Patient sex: M
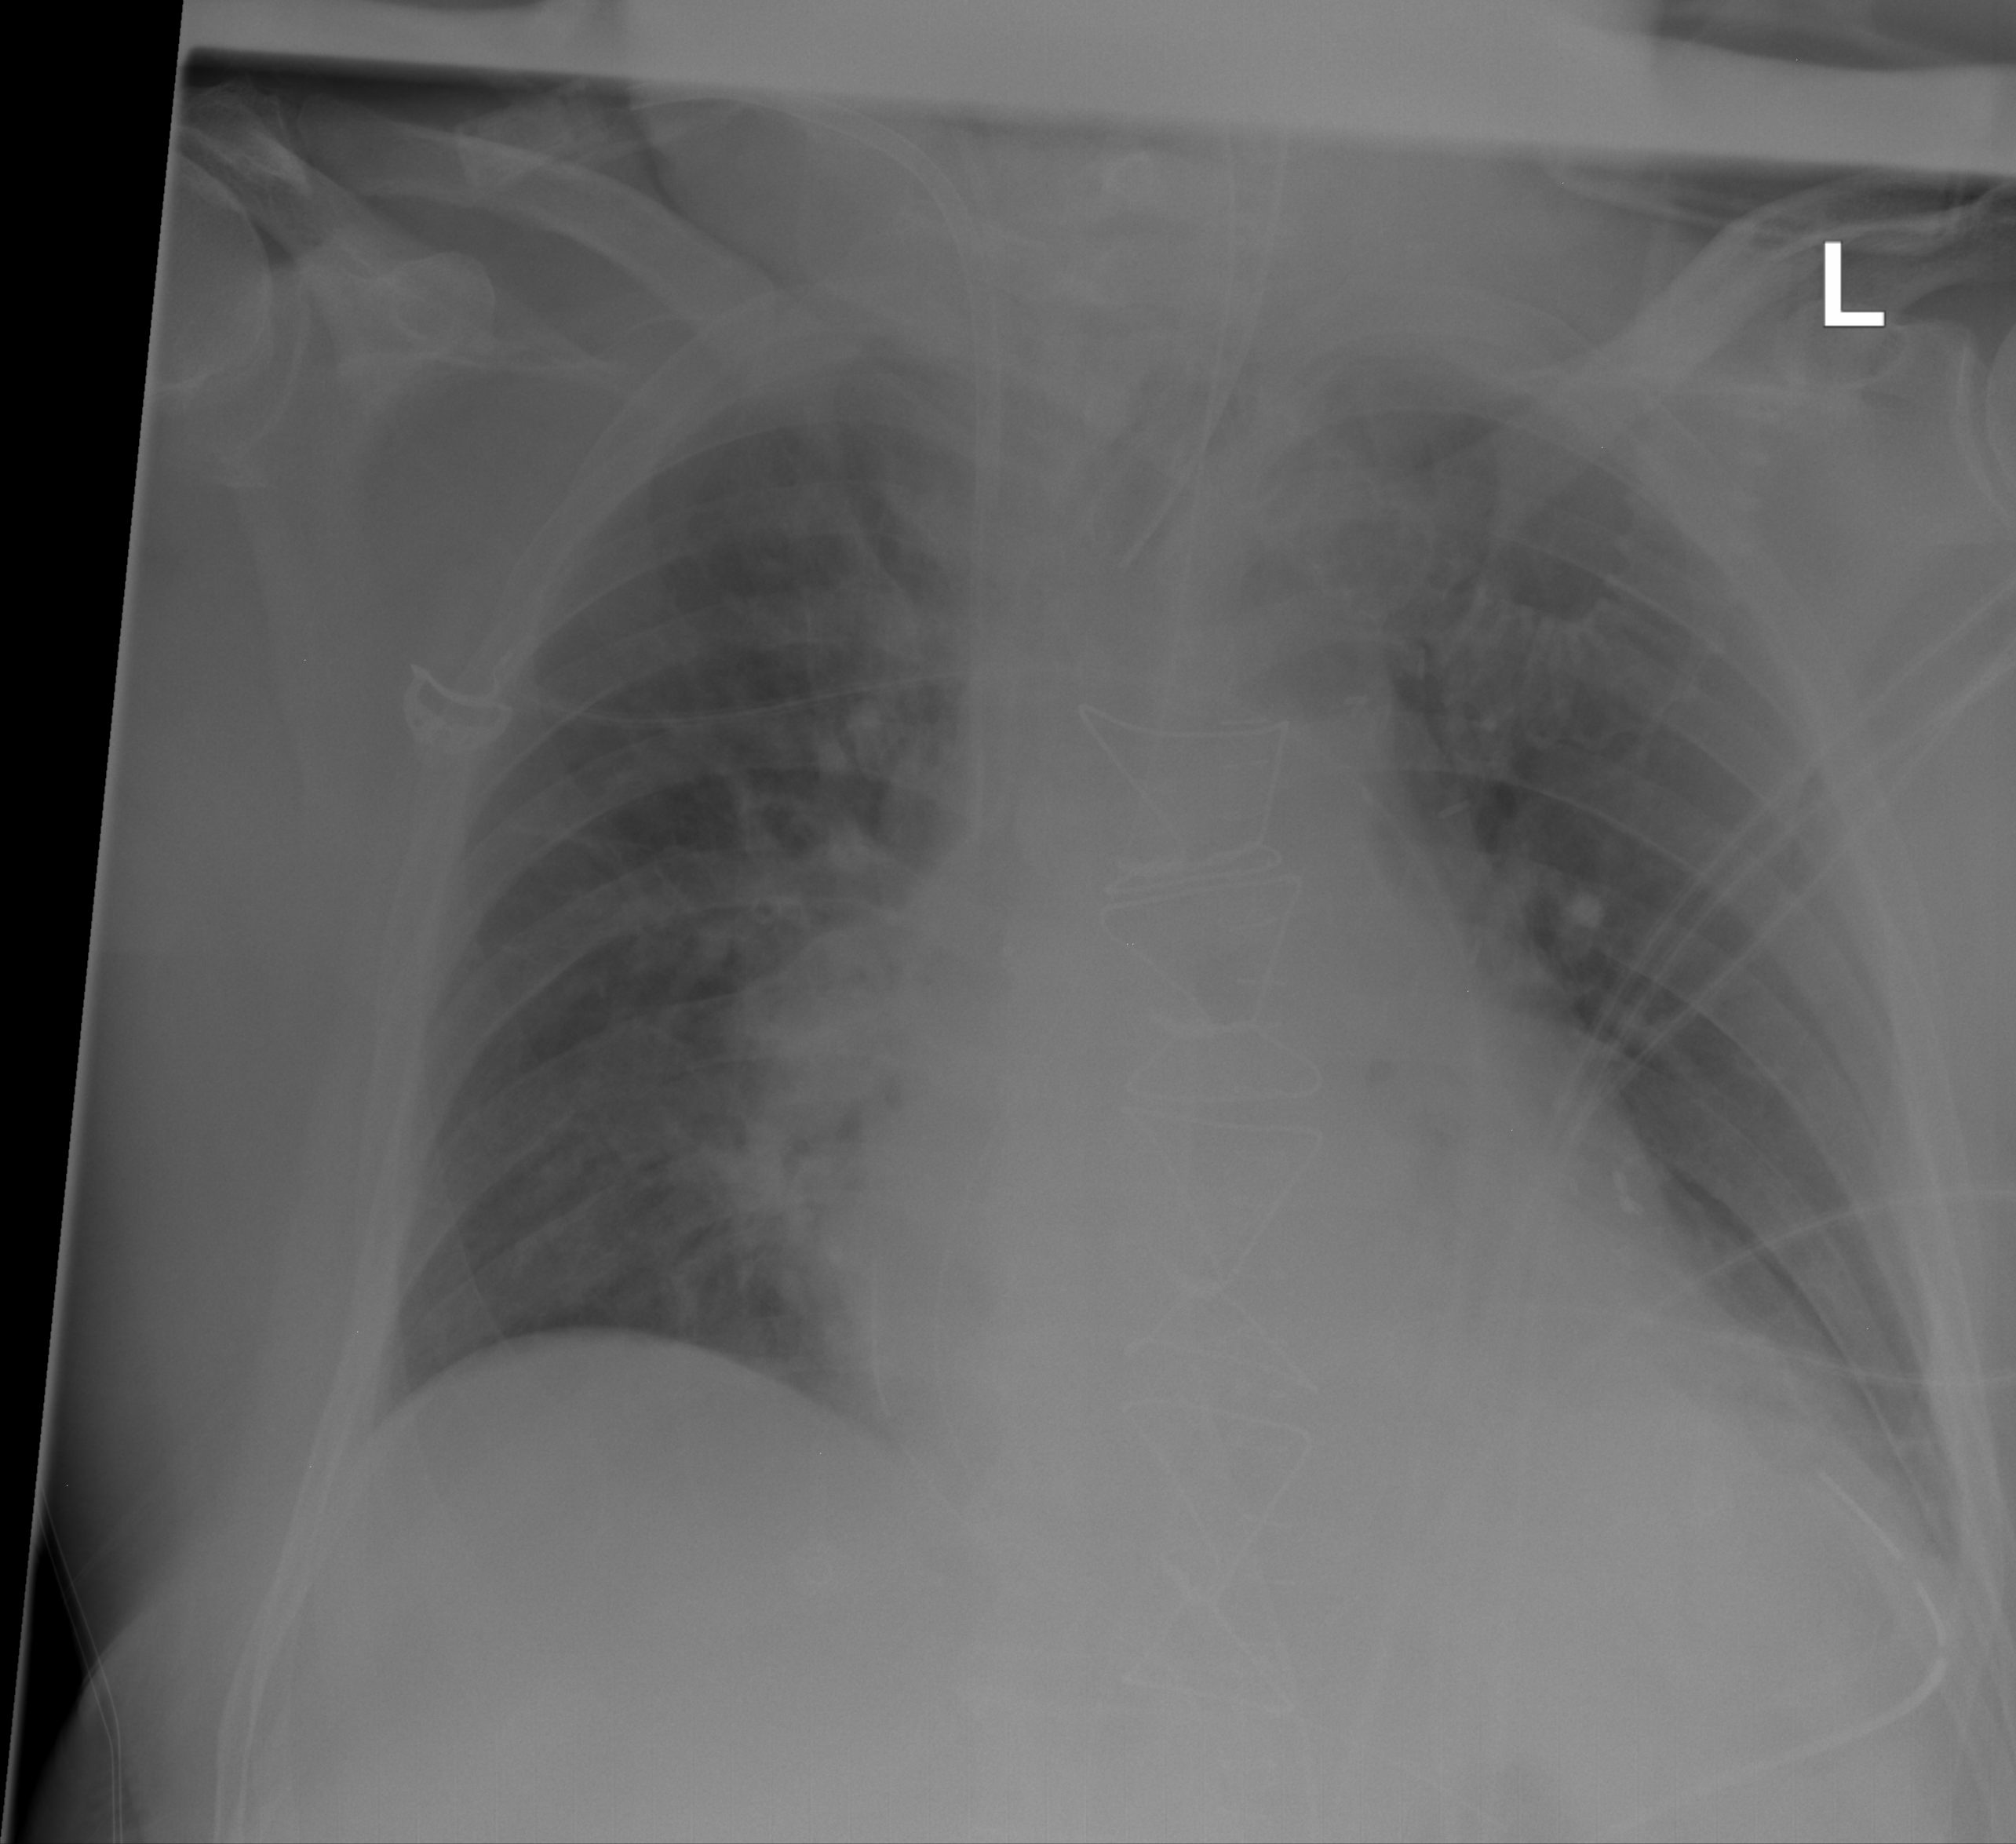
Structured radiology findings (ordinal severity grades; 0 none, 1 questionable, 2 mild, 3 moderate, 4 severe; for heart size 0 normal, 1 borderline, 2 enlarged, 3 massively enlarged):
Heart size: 2
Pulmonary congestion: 2
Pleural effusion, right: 0
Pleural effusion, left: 0
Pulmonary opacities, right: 0
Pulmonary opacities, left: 0
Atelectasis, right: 0
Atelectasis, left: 1